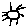
Label: sun